Question: As on picture below I want to have option of adding and editing a cell in table view. Clicking "+" or table cell it opens the other view, where user can fill in info:
I was told that using the "Exit" on the top of view (Top right of photo) you can easily handle all the information filled in. Unfortunately I can't find help in the internet because "Exit" is pretty common word in english.
Extra: If you could advice me easiest way to catch the data from clicked cell, to fill in text field for edit I would appreciate as well :)

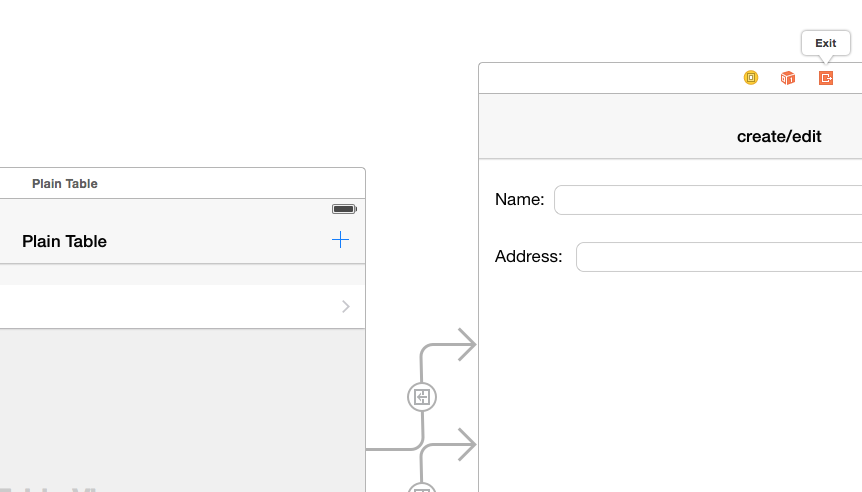
Answer: In order to use Unwind Segues first you have to create a unwind action in the ViewController you could go back to, this is:
Objective C:
'''
- (IBAction)unwindToMainMenu:(UIStoryboardSegue*)sender
{
UIViewController *sourceViewController = sender.sourceViewController;
// Pull any data from the view controller which initiated the unwind segue.
}
'''
Swift:
'''
@IBAction func unwindToMainMenu(sender: UIStoryboardSegue)
{
let sourceViewController = sender.sourceViewController
// Pull any data from the view controller which initiated the unwind segue.
}
'''
The name of this method could be whatever you want. Those are from Apple documentation.
You can trigger that action from a button in the ViewController. For that you have to ctrl-drag from the button to the "Exit" button (in the same ViewController) and it will display all the unwind actions.
You can pass data in two ways:
- Using 'prepareForSegue': When the button is pressed it will execute a 'prepareForSegue' in the ViewController and you can pass the information you want to the "previous" viewController.- Extract the information from the viewController: as in the above unwind actions you can access the viewController's information you need accessing the view controller with the property 'sourceViewController' of the parameter 'sender'.
I hope this helps.
You could find more information in the <URL>.
Also it is explained in WWDC 2012 video (last 10 minutes talks about unwind segues)